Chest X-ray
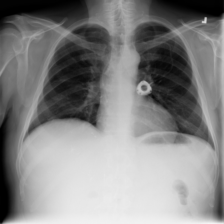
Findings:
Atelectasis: negative
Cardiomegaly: negative
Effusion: negative
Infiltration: positive
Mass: negative
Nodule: negative
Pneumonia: negative
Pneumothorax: negative
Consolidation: negative
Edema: negative
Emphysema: negative
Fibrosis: negative
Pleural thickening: negative
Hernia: negative